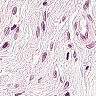
Metastatic tissue present: no